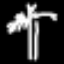
Label: palm tree